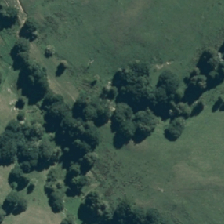
Land cover: broadleaved_indigenous_hardwood